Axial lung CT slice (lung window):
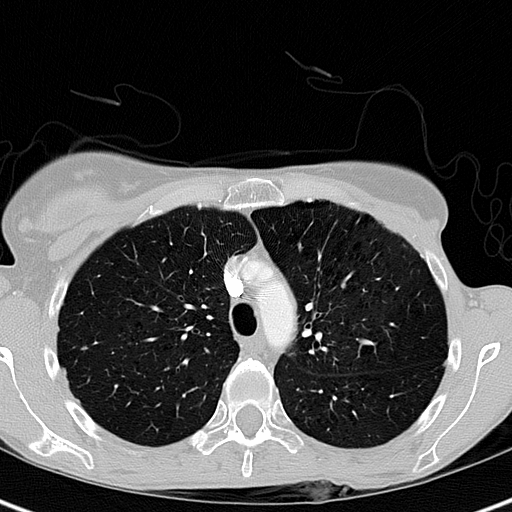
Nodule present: no